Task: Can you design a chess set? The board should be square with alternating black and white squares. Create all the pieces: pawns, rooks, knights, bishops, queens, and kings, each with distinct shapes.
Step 955:
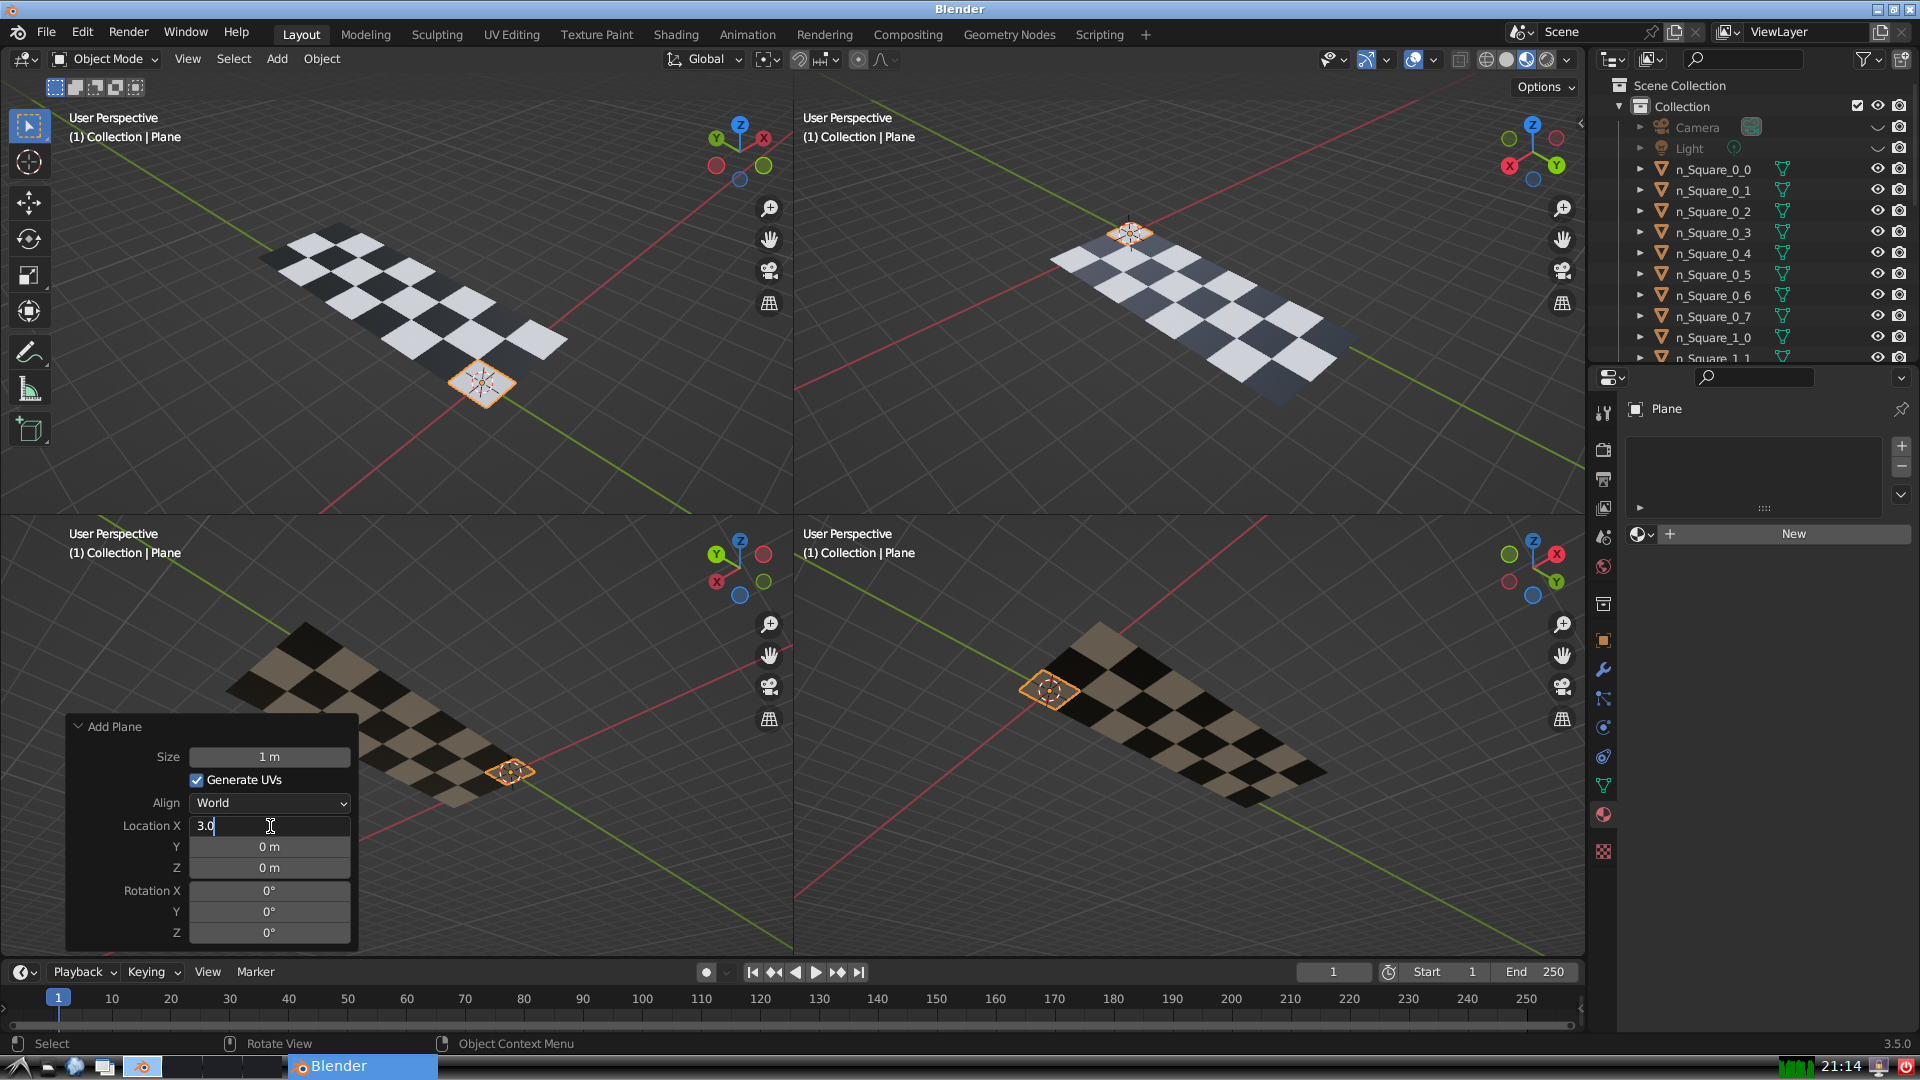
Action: {"key_press": ['Return']}